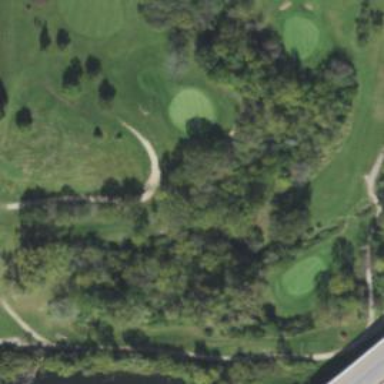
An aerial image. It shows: Path used for both walking and golf.